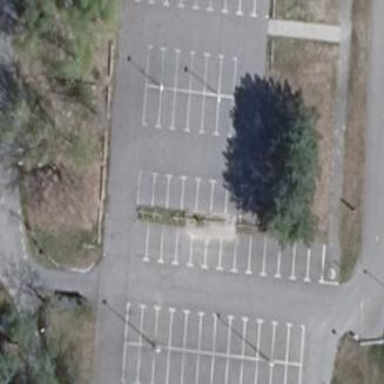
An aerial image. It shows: Parking area with surface.